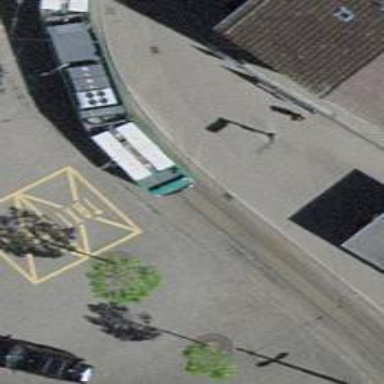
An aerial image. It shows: Taxi stand.